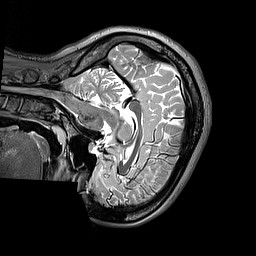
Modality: T2w
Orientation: sagittal
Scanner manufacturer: siemens
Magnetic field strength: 3 T
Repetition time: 3.2 s
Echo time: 0.406 s